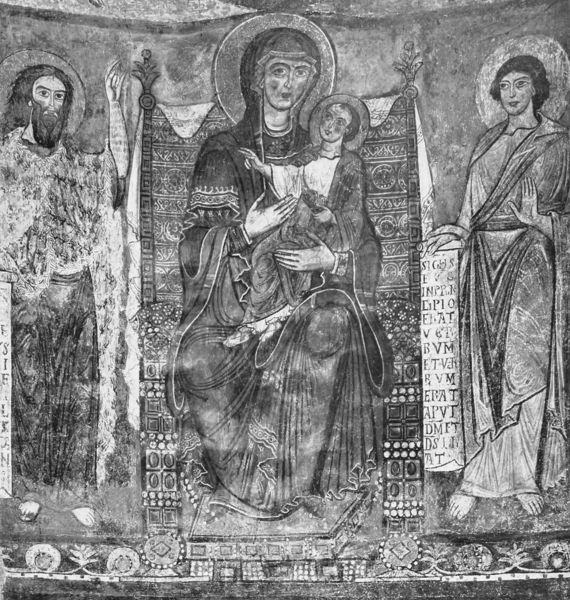
Titel: San Silvestro in Tivoli
Standort: Tivoli (EU - I - Latium)
Schlagwörter: gott, hand, mann, umhang, weiß, sitzen, frau, haar, männer, schwarz, stuhl, tuch, ornament, bart, augen, falten, halten, johannes, stehen, steine, gewand, gold, sitzend, drei, kind, mutter, borte, fell, lächeln, schrift, baby, thron, inschrift, wandmalerei, wei, barfuß, schwarzweiss, ornamental, heiligenschein, nimbus, jesus, mittelalter, segen, segnen, segnung, schriftrolle, heilige, fresko, heilig, maria, madonna, heiland, mutter gottes, fresco, ikone, latein, heiligenscheine, segensgestus, evangelisten, nimben, gottes, jesusknabe, schwarzweis, segensgeste, christkind, byzyntinisch